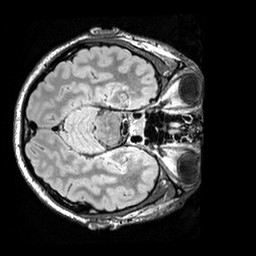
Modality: FLAIR
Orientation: axial
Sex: male
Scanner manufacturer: siemens
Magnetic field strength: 3 T
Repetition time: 5 s
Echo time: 0.395 s